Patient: sex M, age 71
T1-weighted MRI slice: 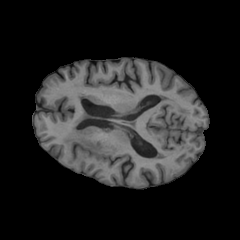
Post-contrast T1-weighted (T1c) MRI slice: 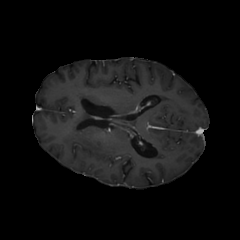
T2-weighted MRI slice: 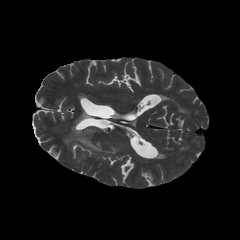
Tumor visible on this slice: yes
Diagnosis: Glioblastoma, IDH-wildtype
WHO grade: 4